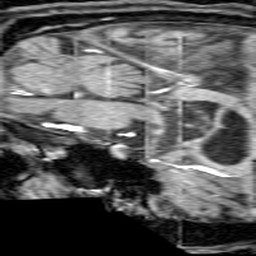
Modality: angio
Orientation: sagittal
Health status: ill
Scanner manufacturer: siemens
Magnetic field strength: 1.5 T
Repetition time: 0.039 s
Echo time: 0.00502 s